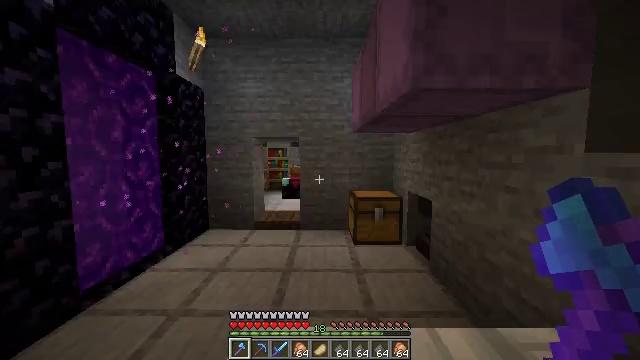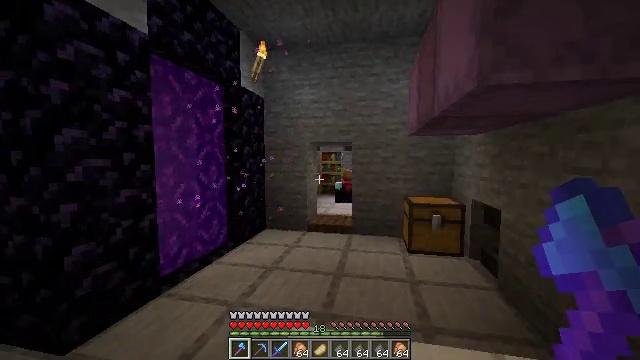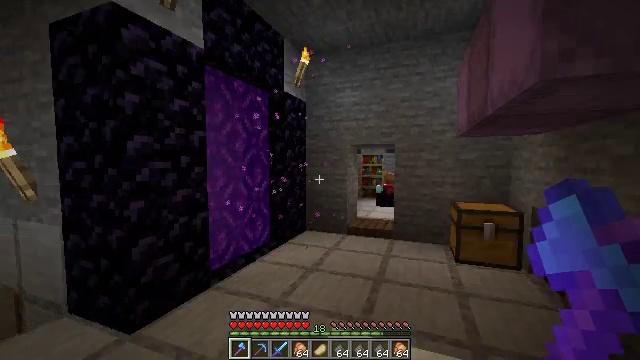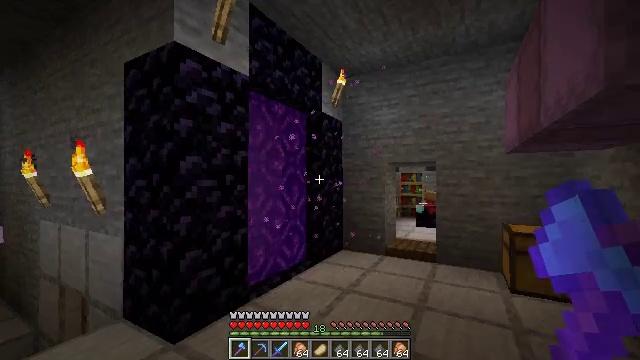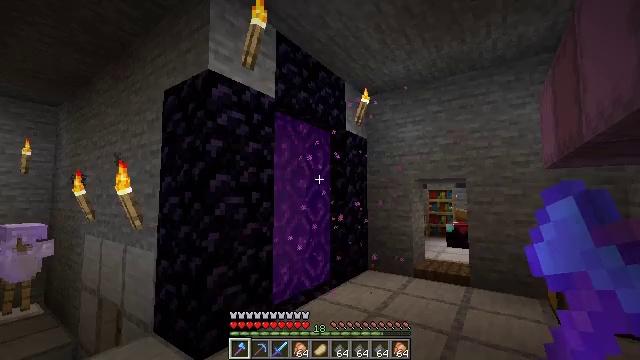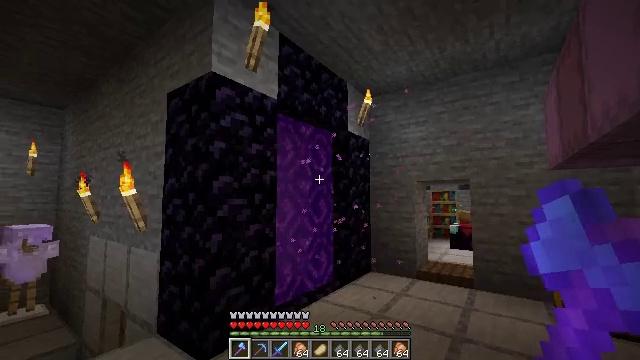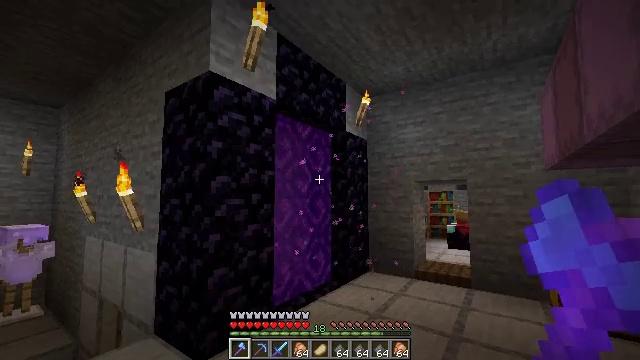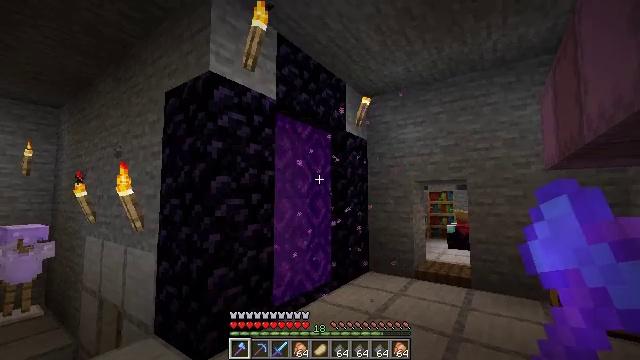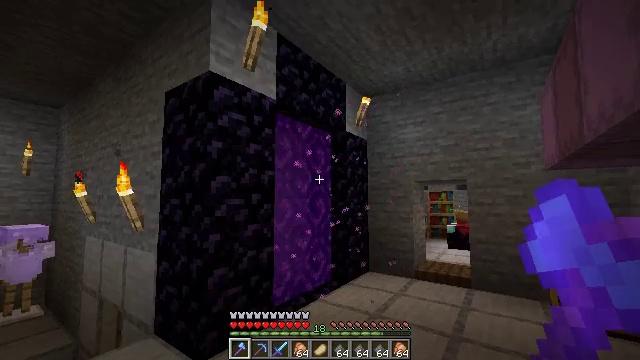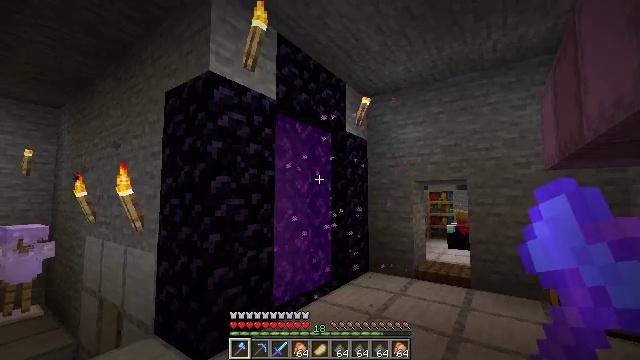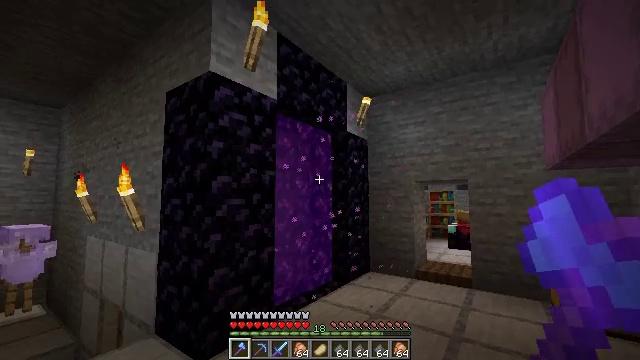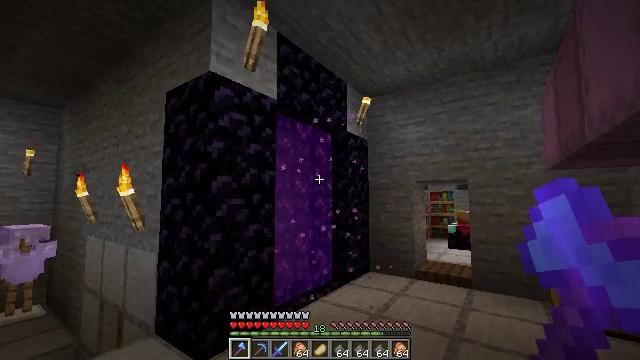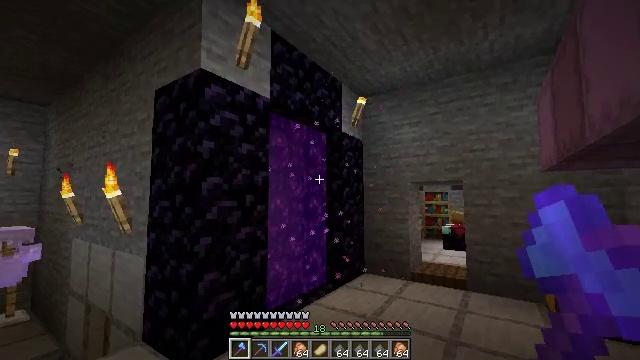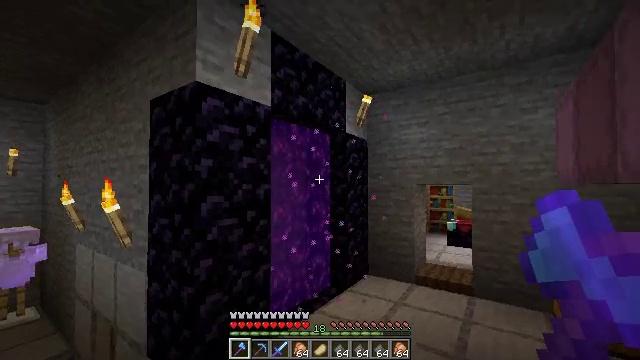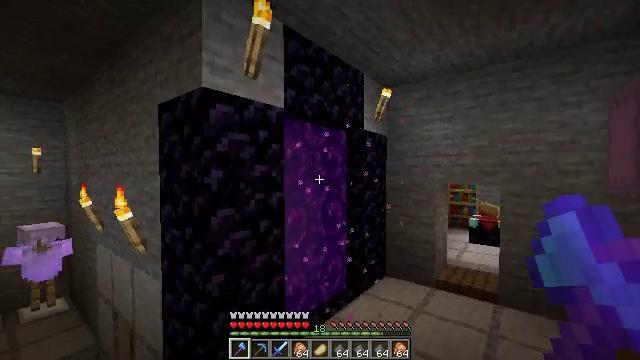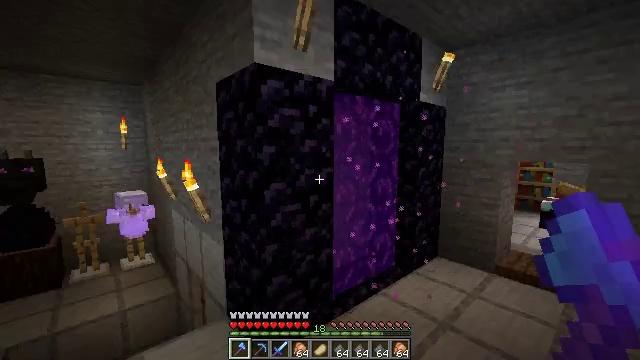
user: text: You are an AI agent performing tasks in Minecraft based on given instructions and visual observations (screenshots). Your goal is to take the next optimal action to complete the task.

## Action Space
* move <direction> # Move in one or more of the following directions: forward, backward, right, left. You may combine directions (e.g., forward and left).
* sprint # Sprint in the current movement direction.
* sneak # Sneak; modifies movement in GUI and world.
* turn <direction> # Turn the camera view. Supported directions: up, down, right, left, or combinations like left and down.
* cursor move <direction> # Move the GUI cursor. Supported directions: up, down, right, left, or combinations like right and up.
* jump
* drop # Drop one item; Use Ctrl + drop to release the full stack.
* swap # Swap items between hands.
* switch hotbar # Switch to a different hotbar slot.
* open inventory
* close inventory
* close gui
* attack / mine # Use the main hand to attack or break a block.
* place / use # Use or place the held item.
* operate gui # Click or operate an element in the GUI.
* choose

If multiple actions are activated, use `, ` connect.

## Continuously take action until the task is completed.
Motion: motion action
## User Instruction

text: Retrieve the shulker box into the inventory.
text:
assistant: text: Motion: turn left
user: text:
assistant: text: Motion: turn left
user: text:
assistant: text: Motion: turn left and up
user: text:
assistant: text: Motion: turn left and up
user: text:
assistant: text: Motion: no_op
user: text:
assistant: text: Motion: no_op
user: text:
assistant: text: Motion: no_op
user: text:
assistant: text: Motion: no_op
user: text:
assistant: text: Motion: no_op
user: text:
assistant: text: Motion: no_op
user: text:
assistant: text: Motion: no_op
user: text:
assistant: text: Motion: move forward, turn right
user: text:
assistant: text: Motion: move forward, turn down
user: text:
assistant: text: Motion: move forward, turn left and down
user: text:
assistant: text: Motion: move forward, turn left and down
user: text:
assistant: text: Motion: move forward, turn left and down
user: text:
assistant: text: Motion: move forward, turn left and down
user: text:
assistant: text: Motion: move forward, turn left and down
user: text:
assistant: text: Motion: move forward, turn left and down
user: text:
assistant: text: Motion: move forward, turn left and down
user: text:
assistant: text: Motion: move forward, sprint, turn left and down
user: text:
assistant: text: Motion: move forward, sprint, turn left
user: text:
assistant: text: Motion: move forward, sprint, turn left
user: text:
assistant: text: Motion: move forward, sprint, turn left
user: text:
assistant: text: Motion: move forward, sprint, turn left
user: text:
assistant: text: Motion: move forward, turn left
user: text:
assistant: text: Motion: move forward, turn left
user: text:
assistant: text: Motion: move forward, turn left
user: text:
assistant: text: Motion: move forward, turn left
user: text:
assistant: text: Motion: move forward, sprint, turn left